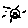
Label: sun